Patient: sex M, age 36
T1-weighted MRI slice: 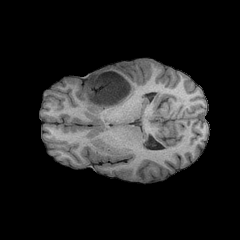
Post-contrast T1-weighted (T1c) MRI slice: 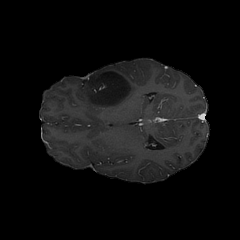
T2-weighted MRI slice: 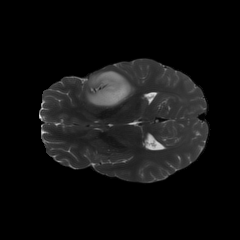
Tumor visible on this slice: yes
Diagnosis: Astrocytoma, IDH-mutant
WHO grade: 3